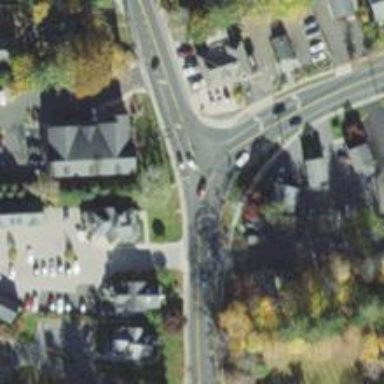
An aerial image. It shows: Stop road.